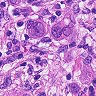
Metastatic tissue present: yes